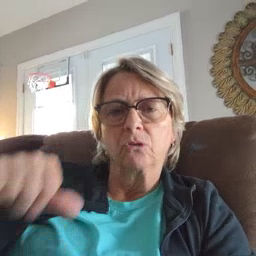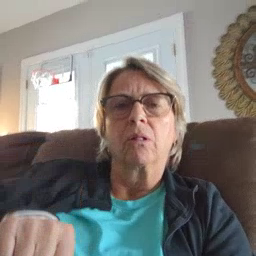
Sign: puzzle